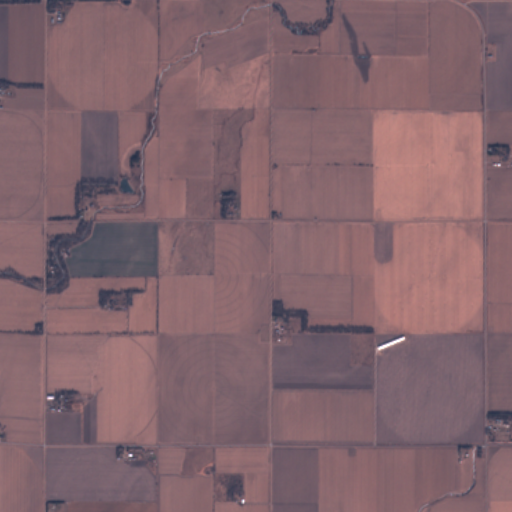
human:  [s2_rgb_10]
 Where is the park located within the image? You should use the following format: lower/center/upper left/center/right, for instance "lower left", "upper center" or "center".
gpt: The park is located in the lower center of the image.
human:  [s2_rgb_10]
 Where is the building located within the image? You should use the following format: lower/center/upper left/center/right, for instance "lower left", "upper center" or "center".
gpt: There is no building in the image.